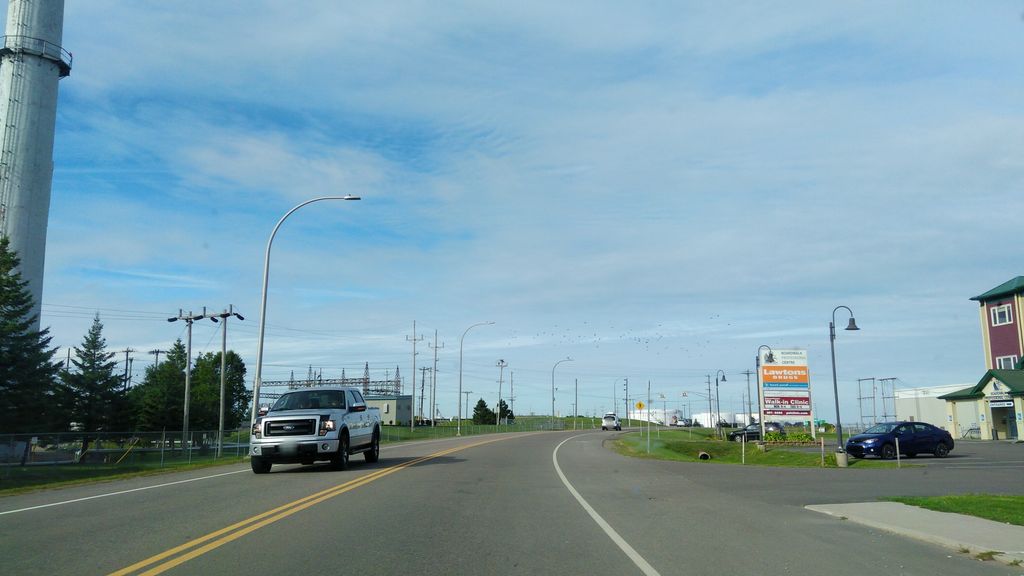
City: charlottetown